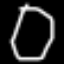
Label: octagon